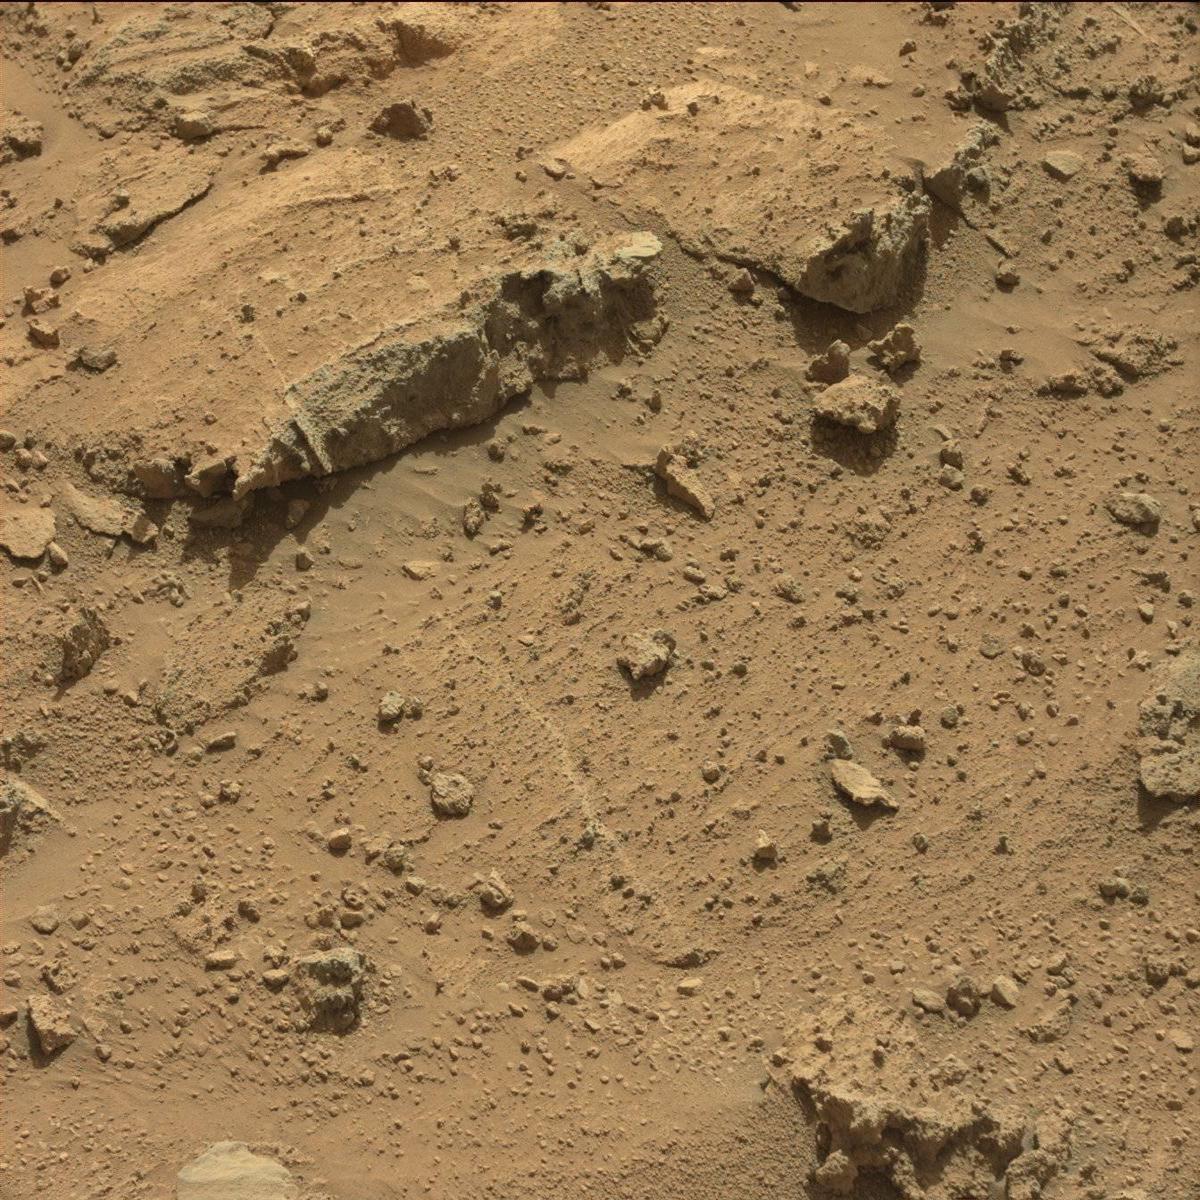
Terrain classes present: Bedrock, Rock, Sand / Soil